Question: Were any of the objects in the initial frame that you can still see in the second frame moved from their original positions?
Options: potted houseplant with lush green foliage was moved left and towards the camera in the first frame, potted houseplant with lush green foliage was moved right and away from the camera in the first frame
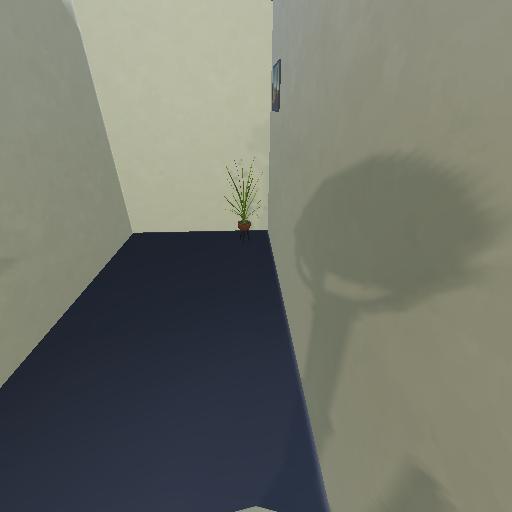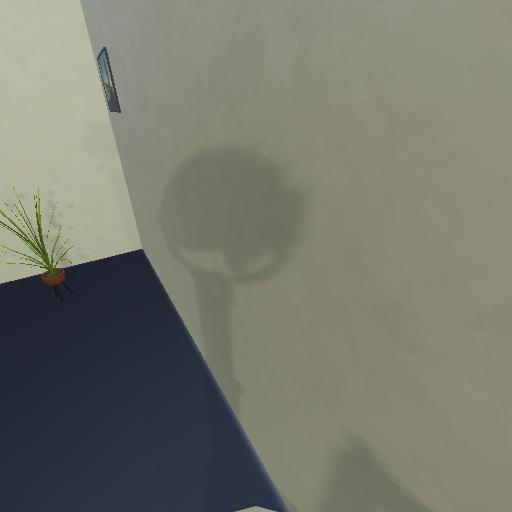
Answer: potted houseplant with lush green foliage was moved left and towards the camera in the first frame